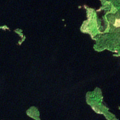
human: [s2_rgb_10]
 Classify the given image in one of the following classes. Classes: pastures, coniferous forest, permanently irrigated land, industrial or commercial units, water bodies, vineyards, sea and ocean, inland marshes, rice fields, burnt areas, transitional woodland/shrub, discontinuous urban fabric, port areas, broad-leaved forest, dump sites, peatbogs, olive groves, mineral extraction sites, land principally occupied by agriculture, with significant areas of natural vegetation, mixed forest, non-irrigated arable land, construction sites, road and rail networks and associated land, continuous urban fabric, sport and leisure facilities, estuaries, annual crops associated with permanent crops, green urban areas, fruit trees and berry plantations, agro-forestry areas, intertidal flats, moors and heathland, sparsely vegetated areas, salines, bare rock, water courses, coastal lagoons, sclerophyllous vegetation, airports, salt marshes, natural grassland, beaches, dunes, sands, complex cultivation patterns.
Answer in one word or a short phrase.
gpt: coniferous forest, mixed forest, water bodies